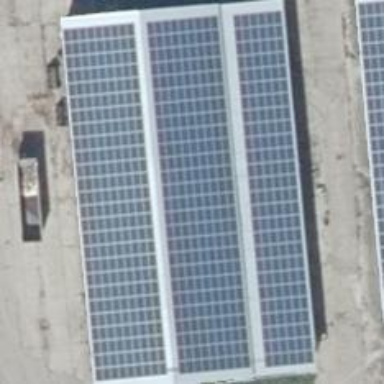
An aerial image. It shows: Solar power generator with photovoltaic panels.